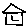
Label: house